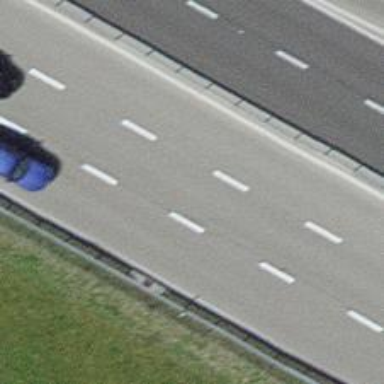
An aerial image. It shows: Asphalt trunk link road.